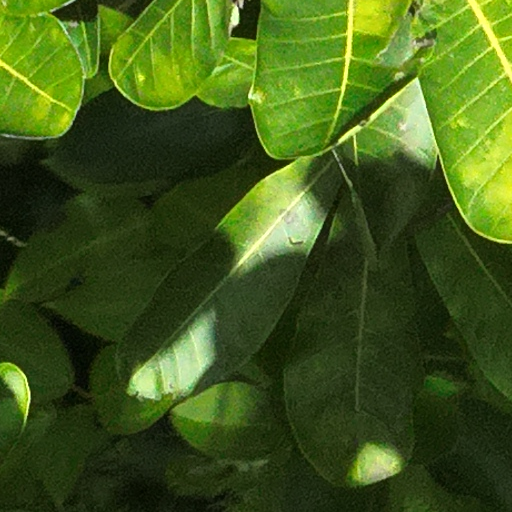
Species: Anacardium excelsum
GBIF accepted scientific name: Anacardium excelsum
Crown area (m\u00b2): 677.806